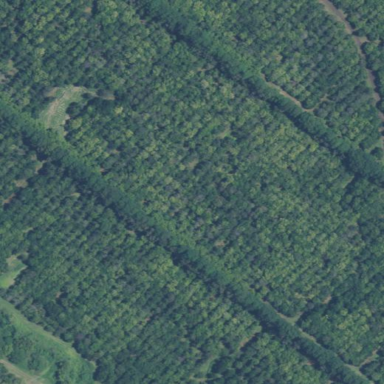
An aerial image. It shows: Orchard filled with macadamia trees.